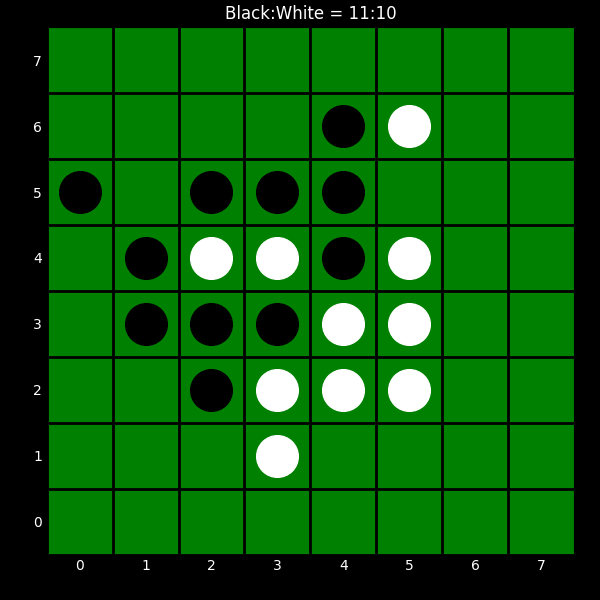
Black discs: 11
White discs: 10